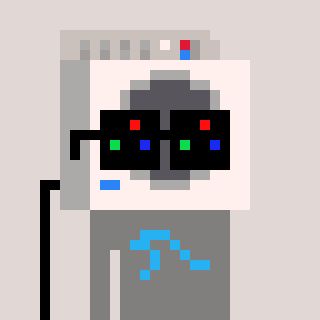
a pixel art character with square black sunglasses, a washing machine-shaped head and a bluegrey-colored body on a warm background